Interaction volume radius: 10 \u00c5
Interaction volume height: 10 \u00c5
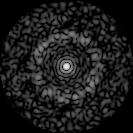
Disorder parameter: 0.809